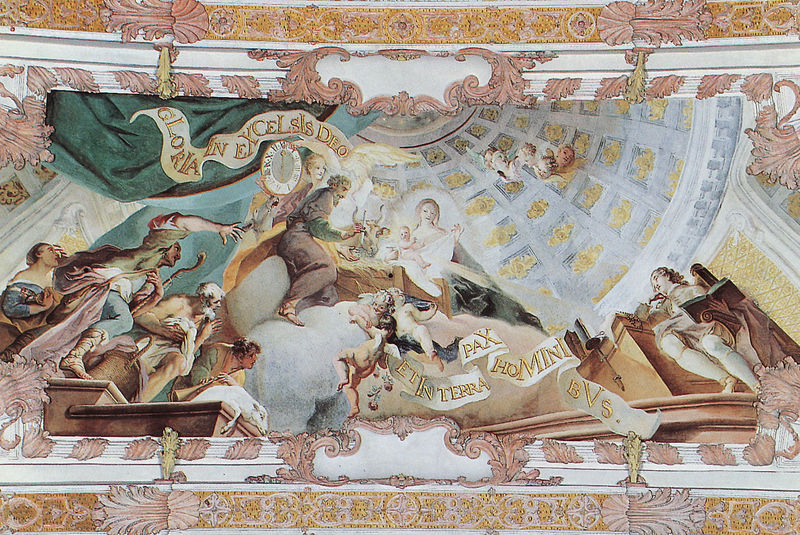
Titel: Deckenfresken der Klosterkirche Fürstenfeld
Künstler: Cosmas Damian Asam
Standort: Fürstenfeldbruck, Kloster Fürstenfeld (EU - D - Bayern)
Schlagwörter: blau, blätter, gott, himmel, mann, weiß, wolken, gelb, grün, menschen, bunt, frau, hell, männer, tier, tuch, wolke, bart, barock, rahmen, tod, vorhang, gold, decke, kind, rosa, engel, ranken, schrift, stab, farbe, figuren, wandmalerei, uhr, stuck, stufe, paradies, gewölbe, lamm, greis, buch, trohn, jesus, kassettendecke, opfer, fresko, zeit, heilig, posaune, putten, maria, madonna, jesu, schaft, christentum, fresco, pik, deckenmalerei, deo, jesuskind, illusionsmalerei, schriftband, deckenfresko, jesukind, gloria, excelsis, bacock